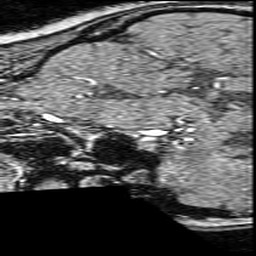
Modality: angio
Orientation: sagittal
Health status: ill
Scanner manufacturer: philips
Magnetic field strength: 3 T
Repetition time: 0.01816 s
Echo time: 0.003368 s